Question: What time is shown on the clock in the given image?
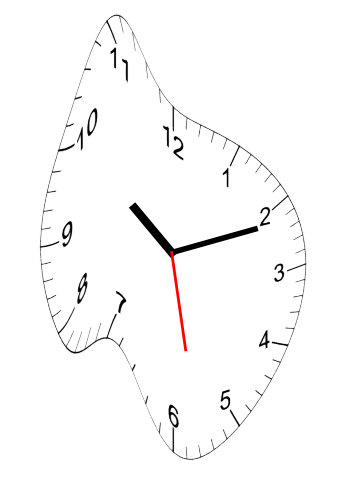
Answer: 10:11:28